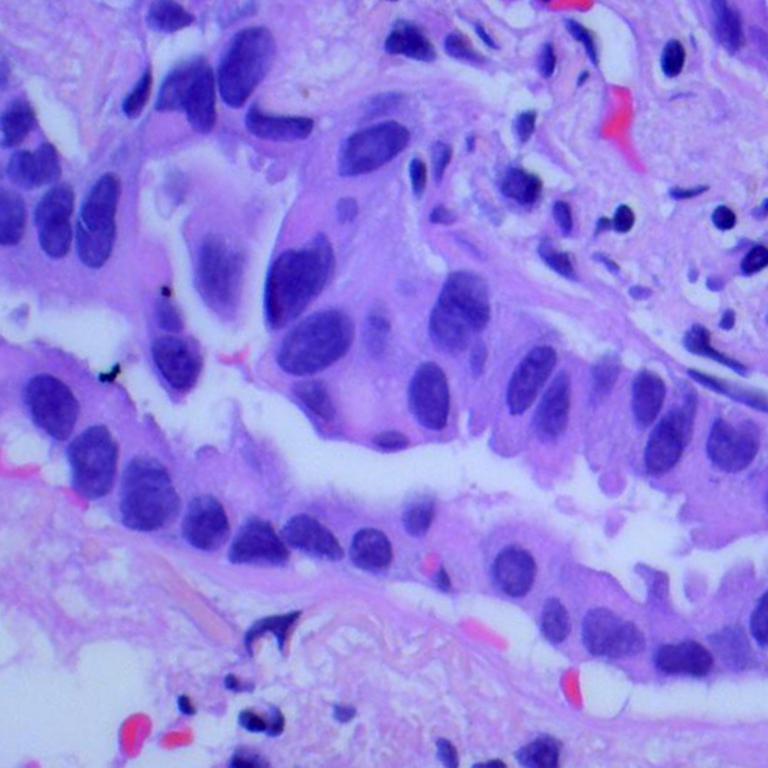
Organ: lung
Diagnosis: adenocarcinomas